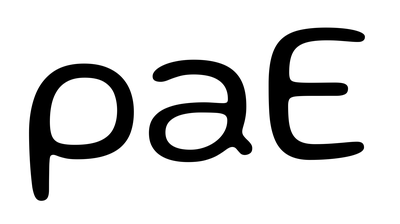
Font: Gluten_Light